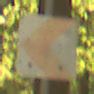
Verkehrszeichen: RichtungstafelnInKurvenKleinRechts
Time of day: Midday
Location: Outdoor (Nature)
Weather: PartlyCloudy
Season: NotSpecified
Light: Natural